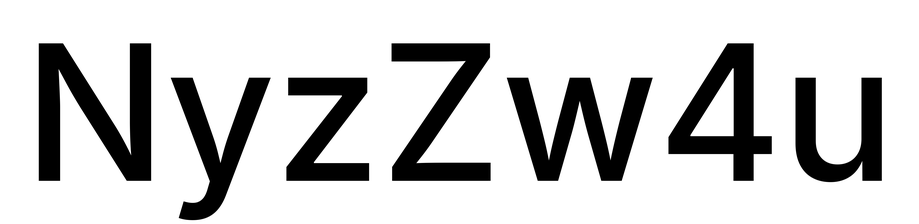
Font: Inter_Medium